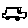
Label: car